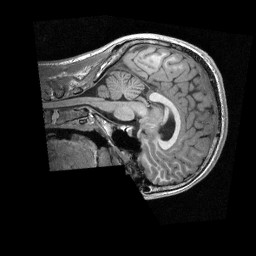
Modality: T1w
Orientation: sagittal
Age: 26
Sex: male
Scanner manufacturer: siemens
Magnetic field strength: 3 T
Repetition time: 2.3 s
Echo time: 0.00298 s